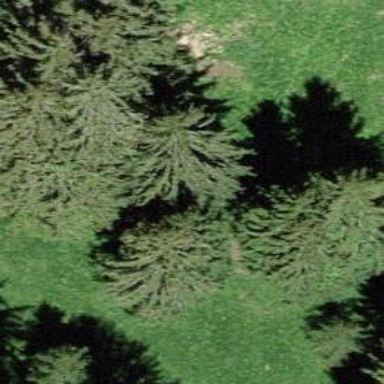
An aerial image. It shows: Serene woodland landscape.